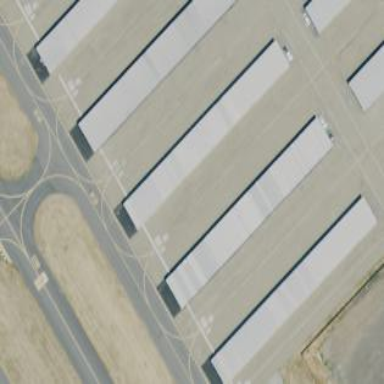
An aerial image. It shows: Hangar at the airport.